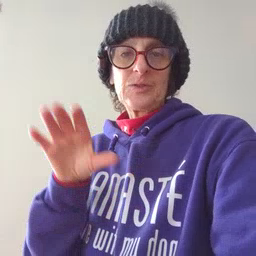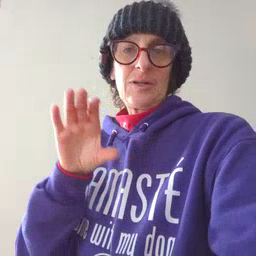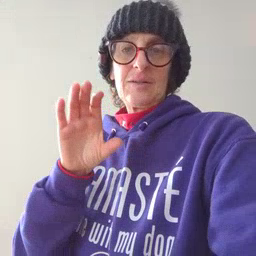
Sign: chocolate